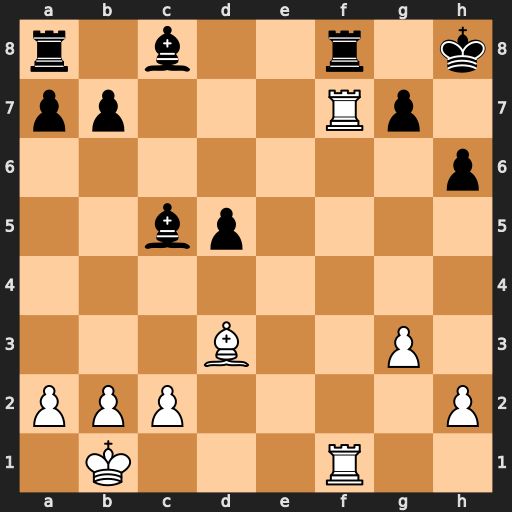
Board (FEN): r1b2r1k/pp3Rp1/7p/2bp4/8/3B2P1/PPP4P/1K3R2
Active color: w
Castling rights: -
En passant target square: -
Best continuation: Rxf8+ Bxf8 Rxf8#